Question: In IDEA 11, what is the difference between "Import project from external model" and "Create project from existing source"?

I've tested both features on existing code (counted num of files created and size increase) and it seems that both features do the same thing.
So what is the golden rule on when to use the first and when the second feature?
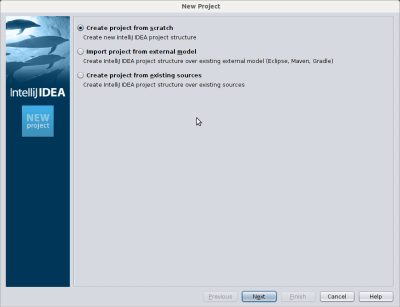
Answer: With "Import project from external model" option, you will have the possibility to import an existing project which was created in a different model. Like Eclipse or Maven project, etc. IntelliJ IDEA will interpret the project files (i.e. you eclipse project will be migrated to IDEA).
The "Create project from existing sources" option, will just create the IDEA project over an existing source code.
There is no golden rule. It's just simply which case you need. If you have an Eclipse or Maven project and you want to load it with IDEA then use "Import project from external model".
Otherwise, if you have just a bunch of source code and you want to start fast, then use "Create project from existing sources".